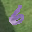
Label: 6